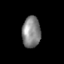
Tissue: skin
Cell type: Epithelial cells
Senescence score: 0.8441
Nuclear area (px): 566
Mean DAPI intensity: 132.747